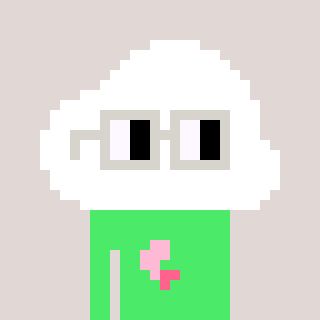
a pixel art character with square light gray glasses, a cloud-shaped head and a teal-colored body on a warm background